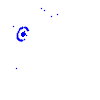
Particle: pion